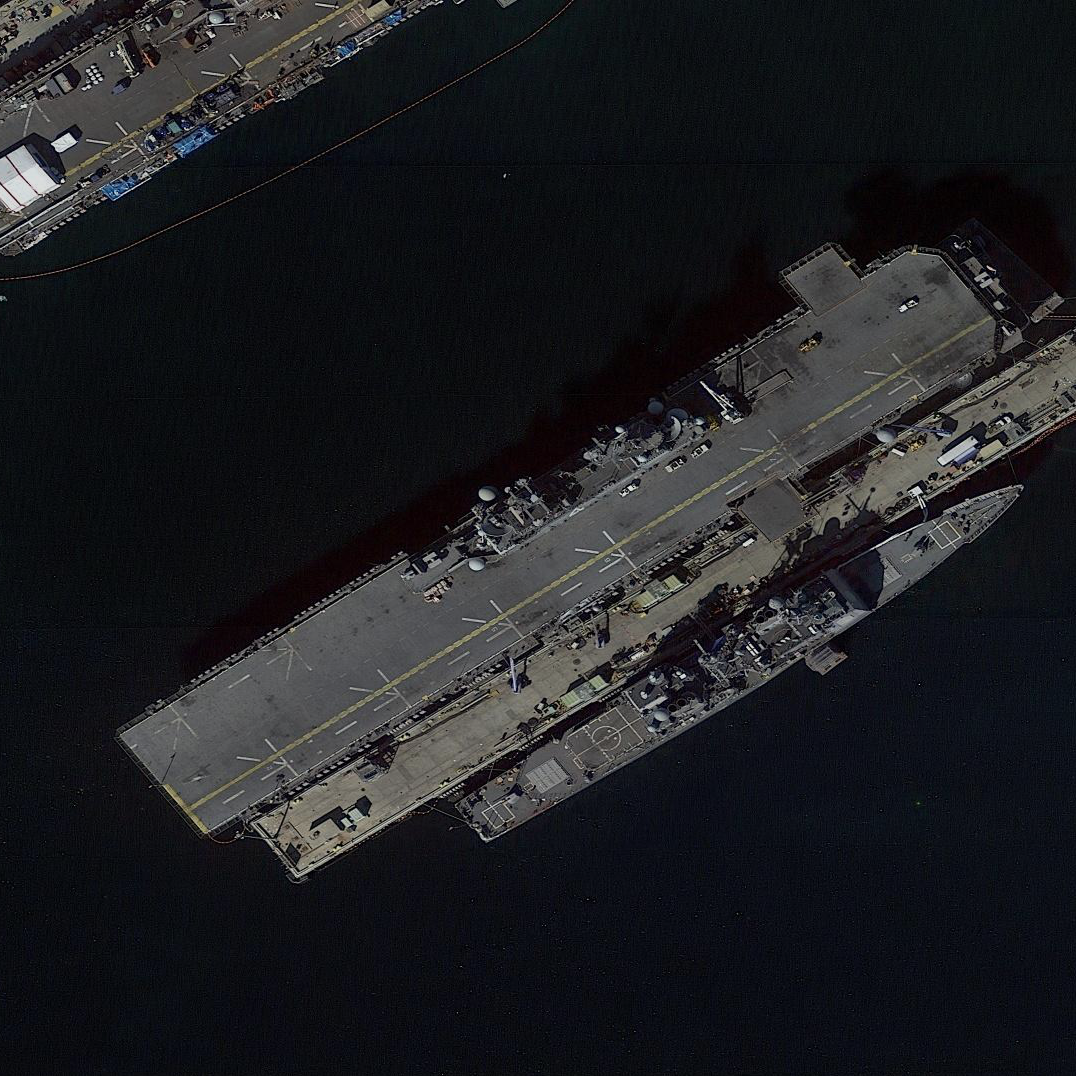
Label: assault